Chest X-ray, PA view. Patient: 41 years old, sex M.
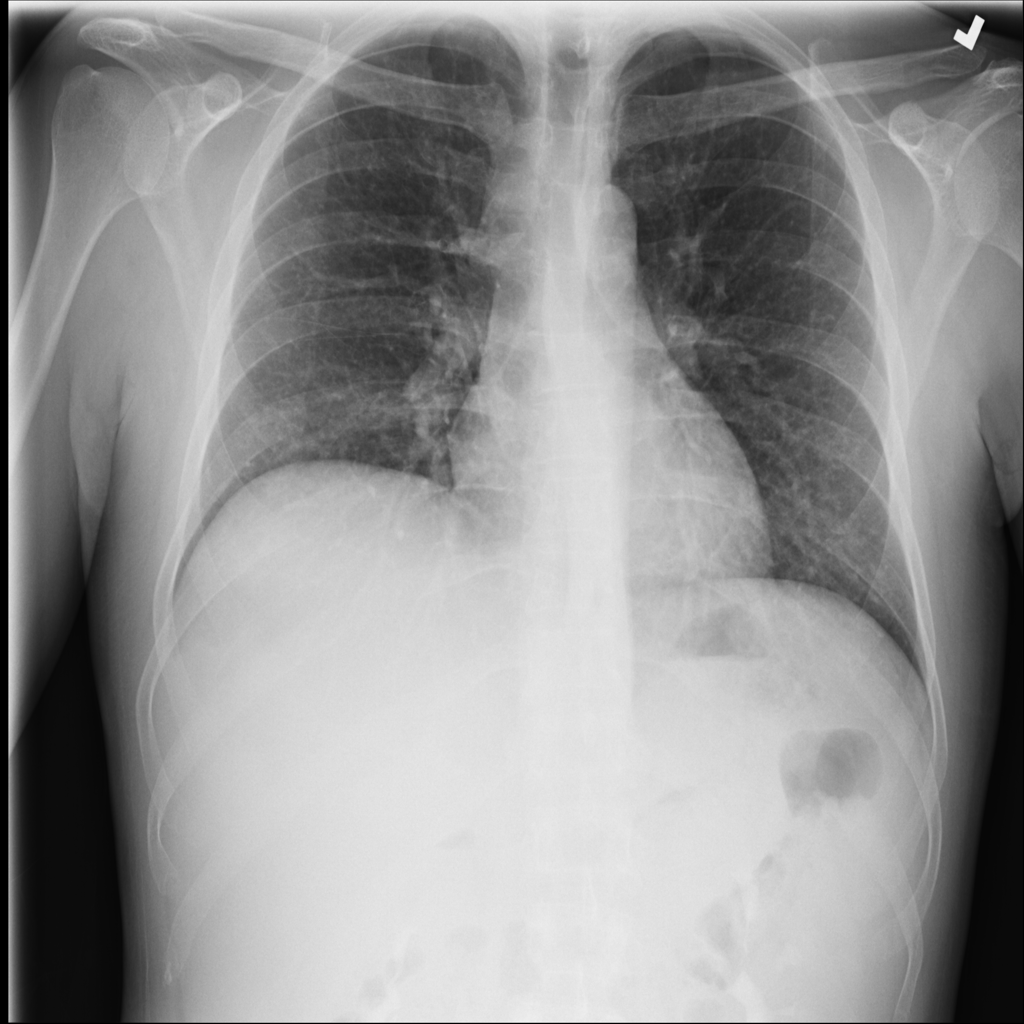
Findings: No Finding